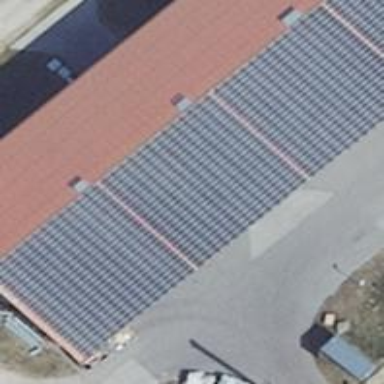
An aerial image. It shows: Small solar photovoltaic panel generator is producing electricity.